Question: I am generating email verification using the default Firebase function.
The default email verification success page looks like that:

I want to customize the response page after successful email verification.
Is there a way to do that?
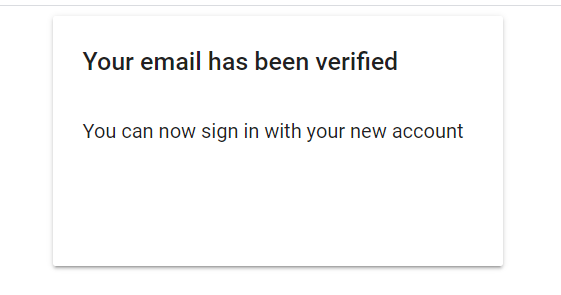
Answer: > I want to customize the response page after successful email
verification. Is there a way to do that?
Yes, as Frank indicated in his above comment, it is possible and the <URL> explains the mechanism.
As explained in this doc (and also in <URL>, you need to build a web page in which you will:
1. Get the values passed as QueryString parameters (e.g. mode or oobCode)
2. Call, from this web page, the applyActionCode() method of the Firebase JavaScript SDK, passing the values of these parameters to the method.
3. Upon successful verification, do something, like redirect the user to your app login page.
---
What's important to note is that you have two ways to generate the email sent to the user (which contains the link to the page described above):
In order to customize the URL of the verification link (e.g. you want to redirect to <URL>. Also explained here in the doc.
<URL>
In this case you need to:
a/ Call the <URL> method of the Admin SDK, which returns a link
b/ Generate an email containing this link
c/ Send the email to the user (via an SMTP server you control or via a microservice like Mailjet or Sendgrid)
---
You may have a look at these other answers:
- <URL>